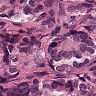
Metastatic tissue present: yes